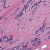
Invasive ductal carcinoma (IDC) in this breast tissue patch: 1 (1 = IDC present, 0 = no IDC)